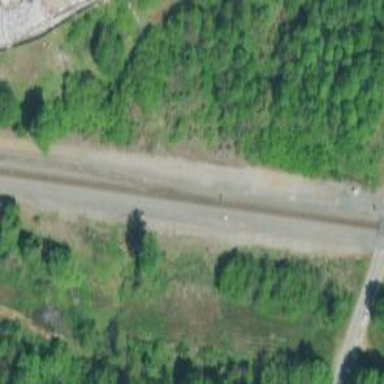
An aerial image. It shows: Railway spur junction.